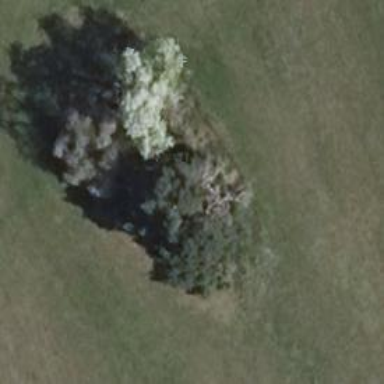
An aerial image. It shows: Deciduous broadleaved tree.